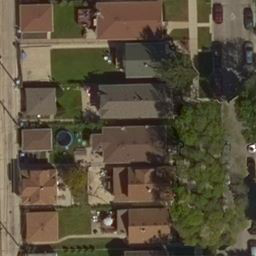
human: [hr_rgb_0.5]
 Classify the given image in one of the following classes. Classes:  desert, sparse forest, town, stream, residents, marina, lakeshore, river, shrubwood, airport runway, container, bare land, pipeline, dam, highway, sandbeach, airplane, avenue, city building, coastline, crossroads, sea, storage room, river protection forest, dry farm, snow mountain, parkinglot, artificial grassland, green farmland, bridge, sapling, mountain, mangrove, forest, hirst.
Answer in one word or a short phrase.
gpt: residents